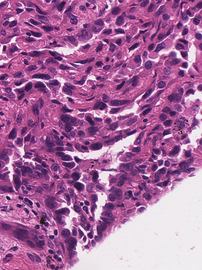
Tumor epithelial tissue: yes
Tumor-associated stroma tissue: no
Normal tissue: no